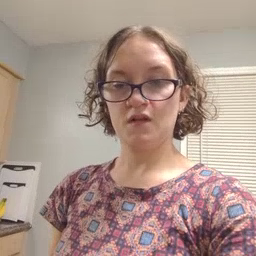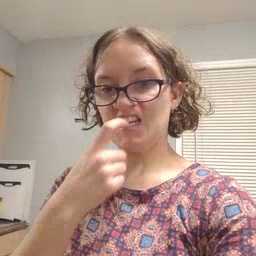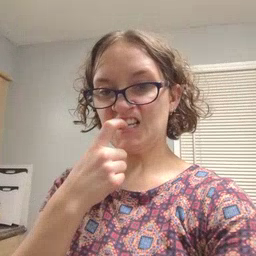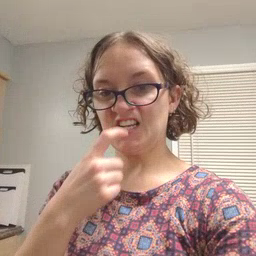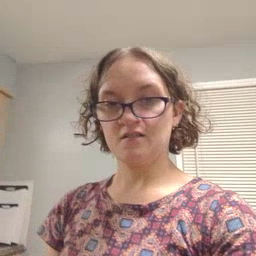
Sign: glasswindow